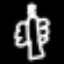
Label: angel